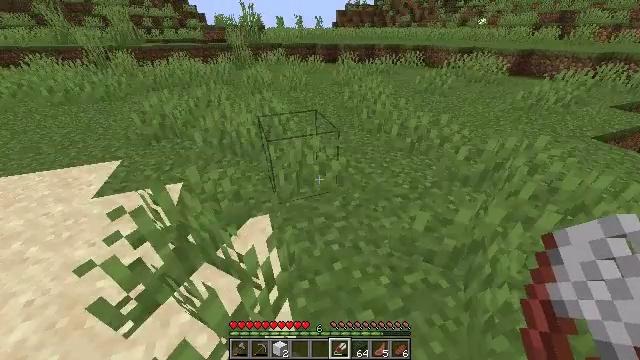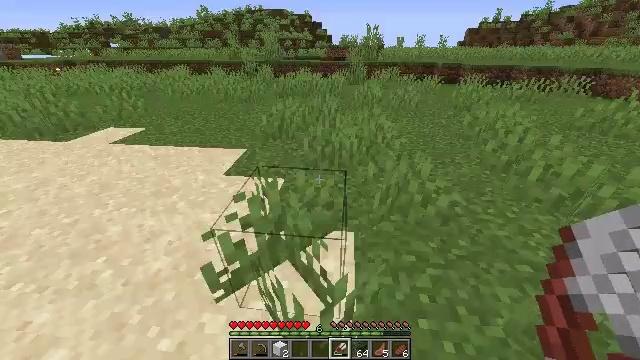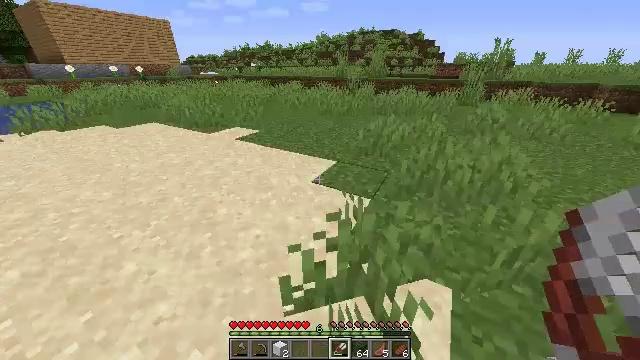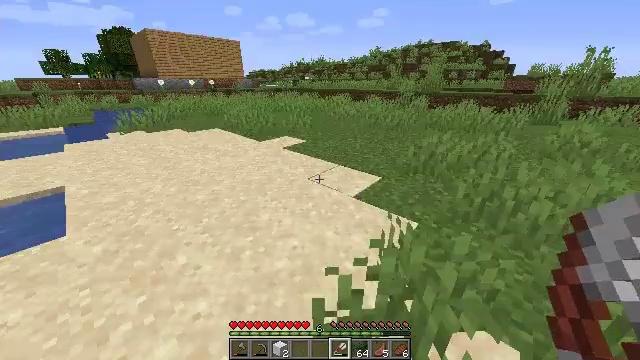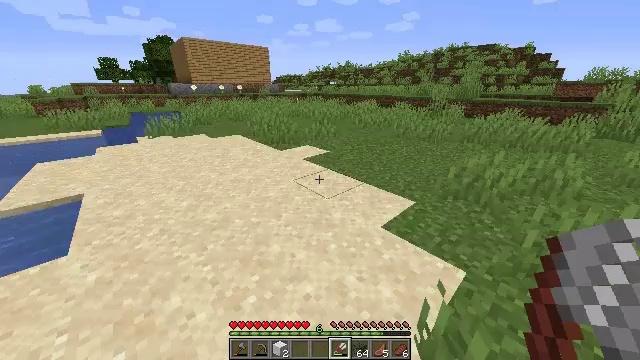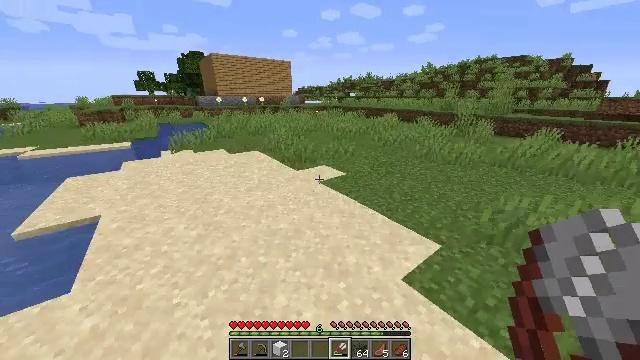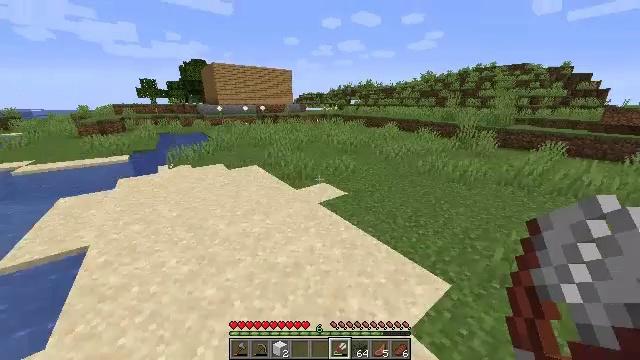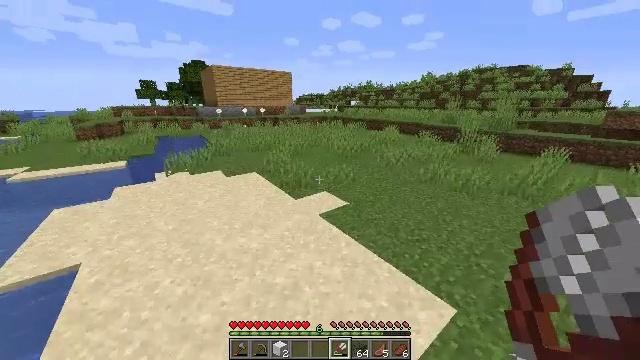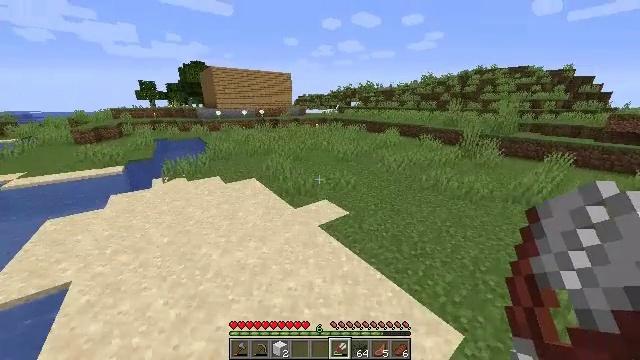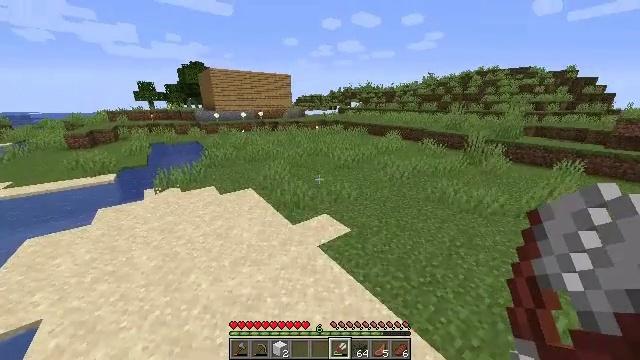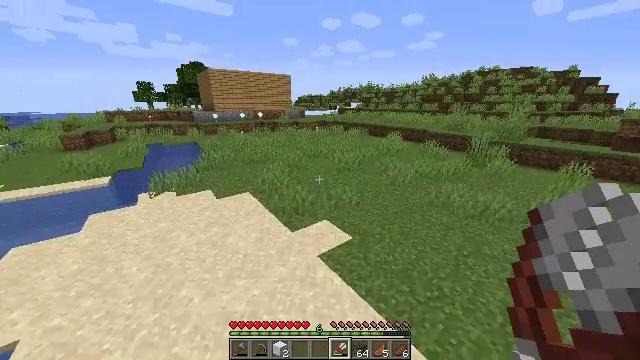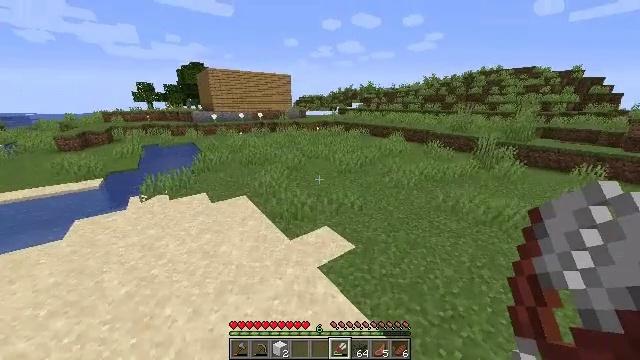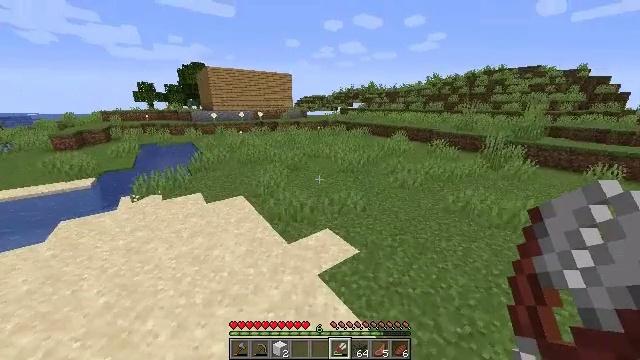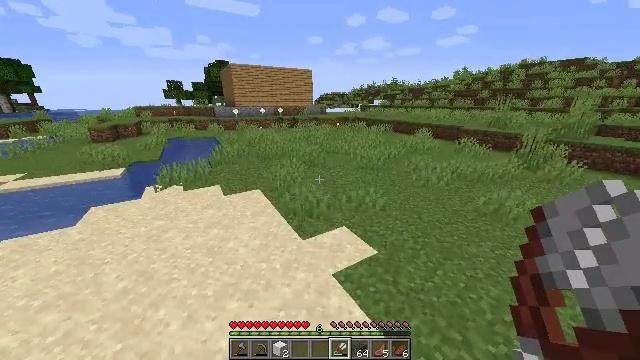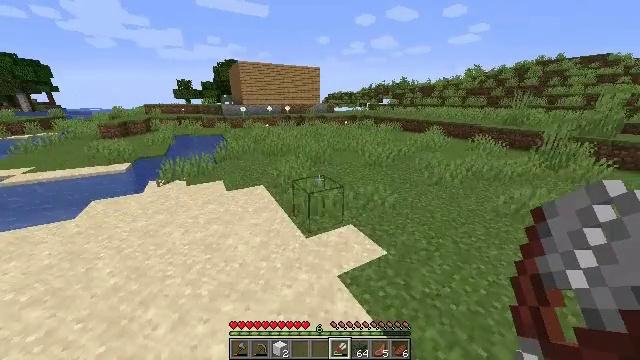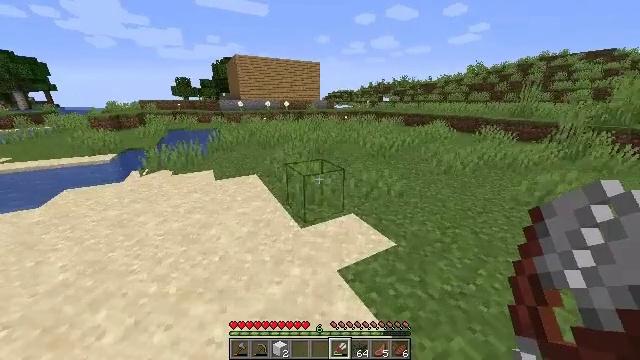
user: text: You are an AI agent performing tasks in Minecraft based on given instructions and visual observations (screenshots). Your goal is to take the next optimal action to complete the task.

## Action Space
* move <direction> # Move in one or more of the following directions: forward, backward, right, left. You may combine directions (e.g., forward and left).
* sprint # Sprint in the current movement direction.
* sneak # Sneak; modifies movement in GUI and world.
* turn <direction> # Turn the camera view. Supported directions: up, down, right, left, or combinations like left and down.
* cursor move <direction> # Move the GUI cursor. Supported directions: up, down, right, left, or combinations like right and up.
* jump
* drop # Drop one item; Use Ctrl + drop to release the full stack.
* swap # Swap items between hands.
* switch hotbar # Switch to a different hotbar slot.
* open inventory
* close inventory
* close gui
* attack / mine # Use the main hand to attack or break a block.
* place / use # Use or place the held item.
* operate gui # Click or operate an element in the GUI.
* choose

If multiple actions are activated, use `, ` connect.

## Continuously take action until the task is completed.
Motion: motion action
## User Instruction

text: Use the crafting table to craft a white carpet.
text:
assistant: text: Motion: move forward and move left, sprint, turn left and up
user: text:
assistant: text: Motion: move forward and move left, sprint, turn left and up
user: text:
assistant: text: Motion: move forward, sprint, turn left and up
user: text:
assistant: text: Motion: move forward, sprint, turn left and up
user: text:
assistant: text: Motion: move forward, sprint, turn left and up, jump
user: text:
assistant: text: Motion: move forward, sprint, turn up, jump
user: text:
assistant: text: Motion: move forward, sprint, jump
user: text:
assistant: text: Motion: move forward, sprint, jump
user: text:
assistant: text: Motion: move forward, sprint, jump
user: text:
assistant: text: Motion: move forward, sprint, jump
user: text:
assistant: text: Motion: move forward, sprint, jump
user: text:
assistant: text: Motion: move forward, sprint, jump
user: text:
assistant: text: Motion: move forward, sprint, turn left, jump
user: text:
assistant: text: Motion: move forward, sprint, turn left, jump
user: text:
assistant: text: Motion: move forward, sprint, jump
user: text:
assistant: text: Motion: move forward, sprint, jump
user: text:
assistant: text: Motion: move forward, sprint, jump
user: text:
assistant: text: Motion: move forward, sprint, jump
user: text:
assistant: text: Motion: move forward, sprint, jump
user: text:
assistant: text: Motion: move forward, sprint, jump
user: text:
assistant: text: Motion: move forward, sprint, jump
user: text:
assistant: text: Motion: move forward, sprint, jump
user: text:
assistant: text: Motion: move forward, sprint, jump
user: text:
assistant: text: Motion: move forward, sprint, jump
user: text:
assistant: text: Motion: move forward, sprint, jump
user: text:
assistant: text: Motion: move forward, sprint, jump
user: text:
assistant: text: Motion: move forward, sprint, turn left and down, jump
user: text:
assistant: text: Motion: move forward, sprint, turn down, jump
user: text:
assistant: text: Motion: move forward, sprint, jump
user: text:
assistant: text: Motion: move forward, sprint, jump